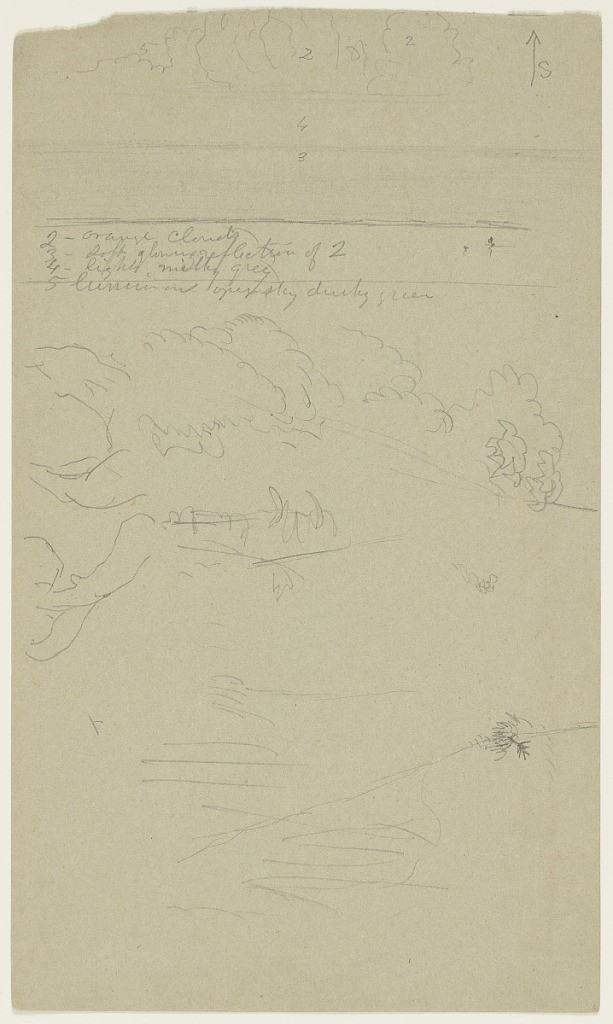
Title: Sketch of a Tree Trunk and a View at Sea, Jamaica
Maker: Frederic Edwin Church, American, 1826–1900
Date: May–September 1865
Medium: Graphite on gray-green wove paper
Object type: Drawing
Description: Botanical and landscape sketch from Jamaica showing the base of a tree trunk and a view at sea. Dominating the composition at center and right, the base of a tree's trunk, along with its roots, are loosely sketched. Two or three small plants grow out of the tree's bark while other plants grow at its base and behind it. At left and oriented to the left, a view of billowing clouds at sunset over the open sea is included.